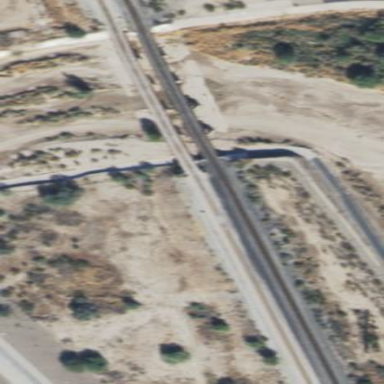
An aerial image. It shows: Man-made bridge.